Question: I've recently installed the Cursive plugin for IntelliJ IDEA. At first startup, a popup asks whether ClojureDocs examples should be downloaded:
I clicked on "Don't ask me again" by mistake, instead of "Download". This only happens on the first startup of the plugin, so there's no chance of getting the choice again (as explained in the relevant <URL>.
How do I get this installed? As I'm fairly new to the language and environment, I find the examples of great help.
- - -
I imagine removing some configuration file or option would do the trick.
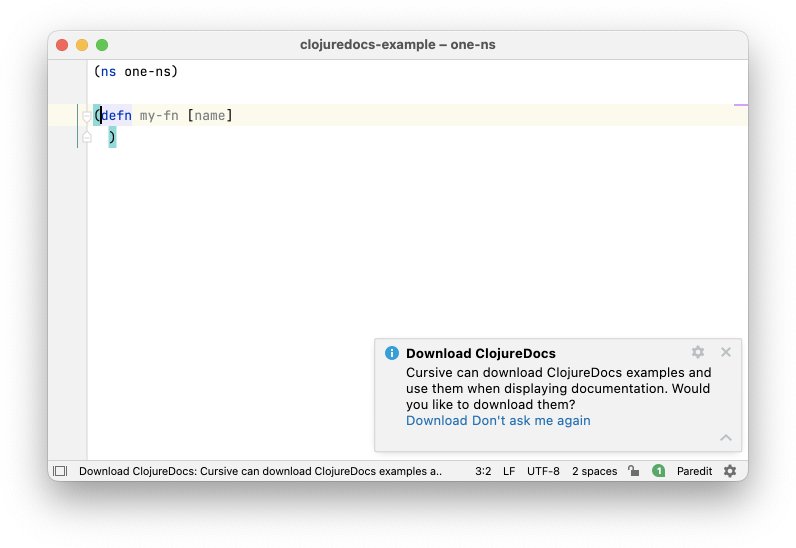
Answer: This applies to IntelliJ IDEA version 2020.3 and Cursive version 1.10.0-2020.3 - the Cursive plugin has already been installed and is active.
On menu go to 'File > Settings', in Settings 'Language & Frameworks > Clojure', heading 'Documentation Options', click .
<URL>